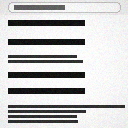
Screen state: on